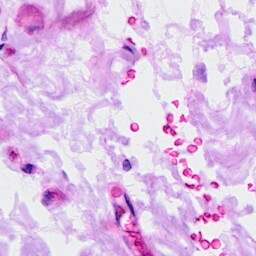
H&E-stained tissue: Ovarian